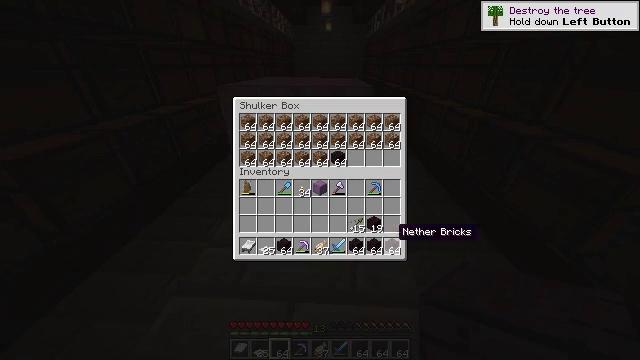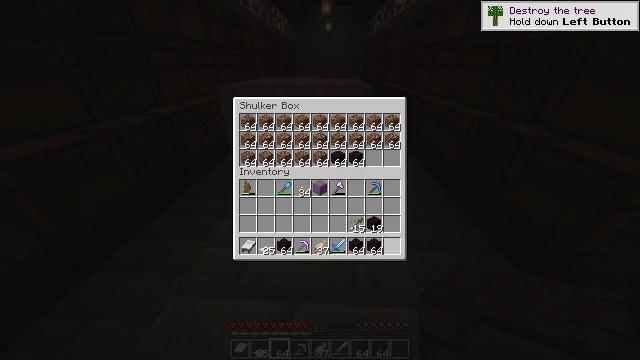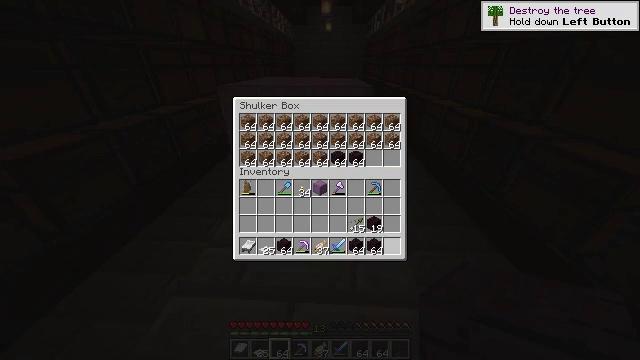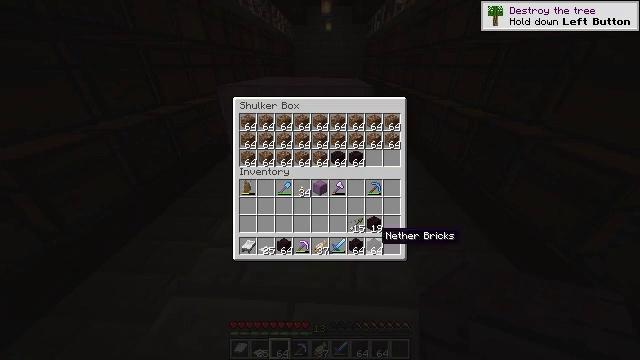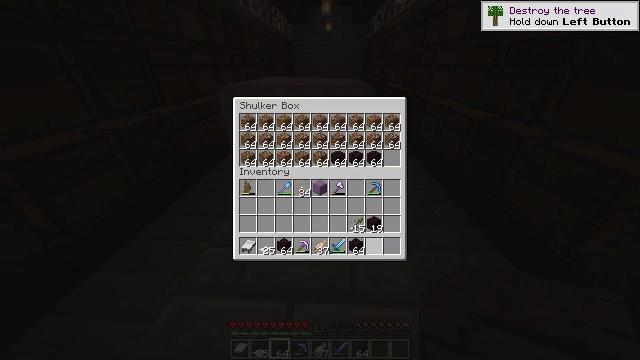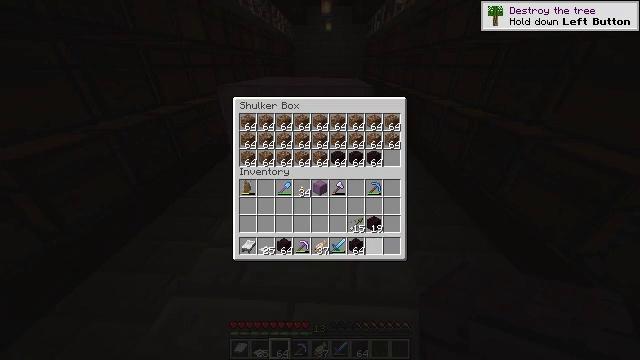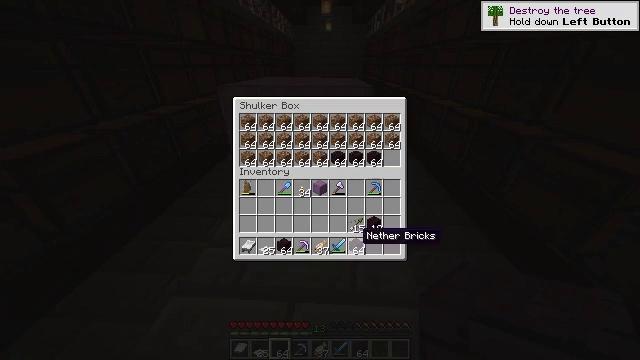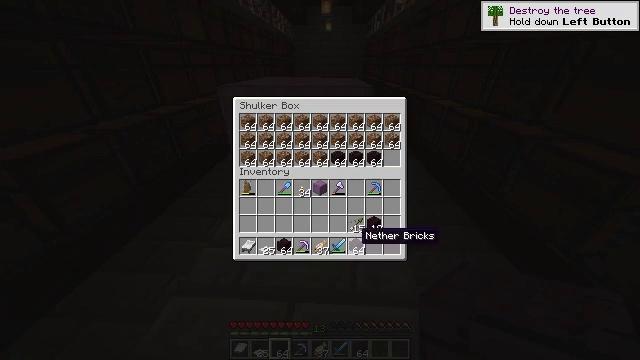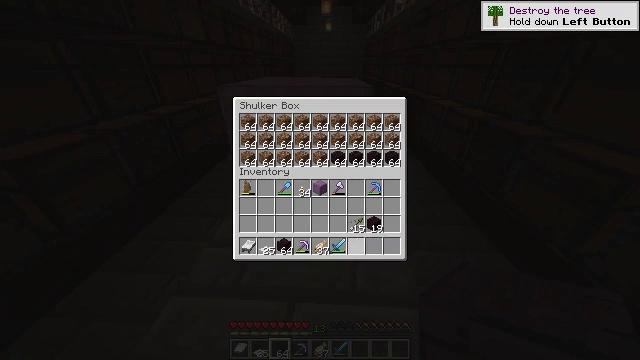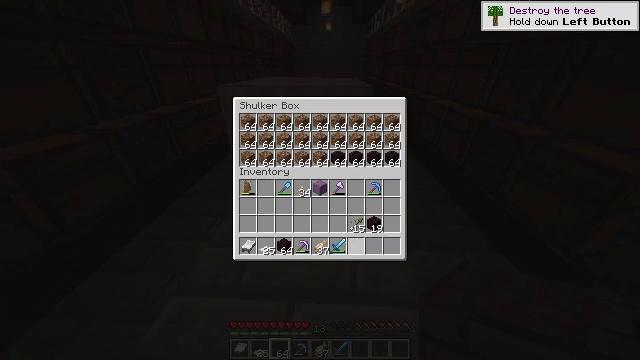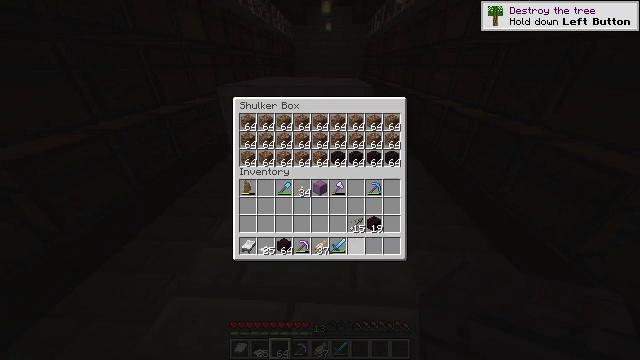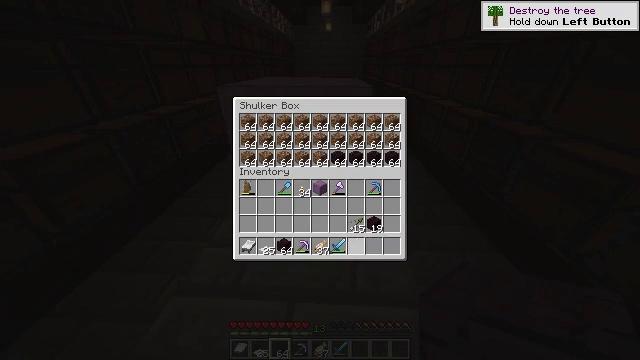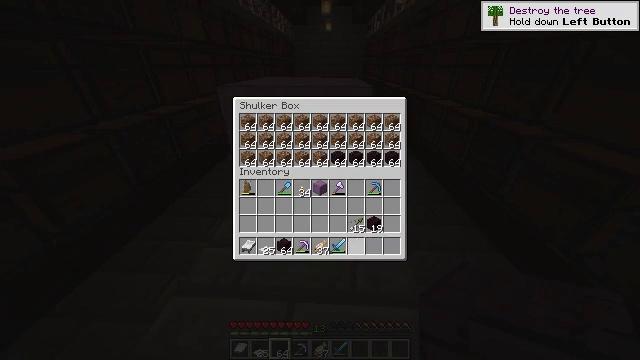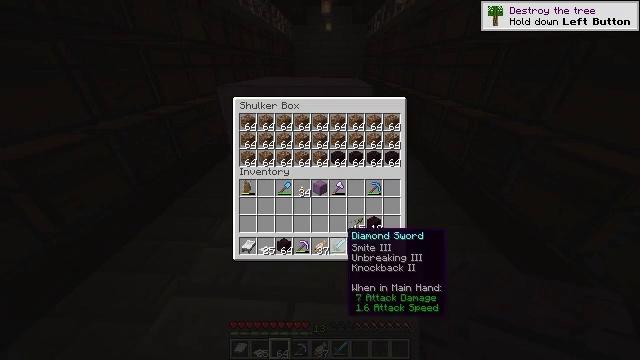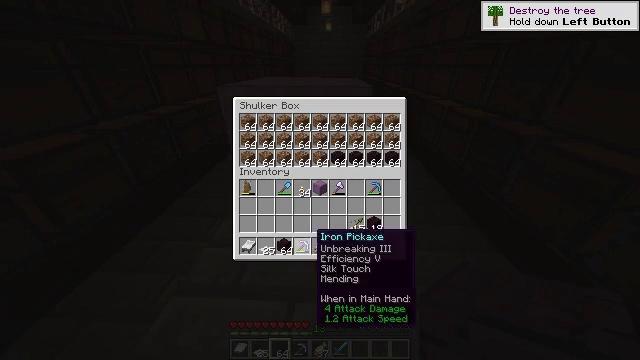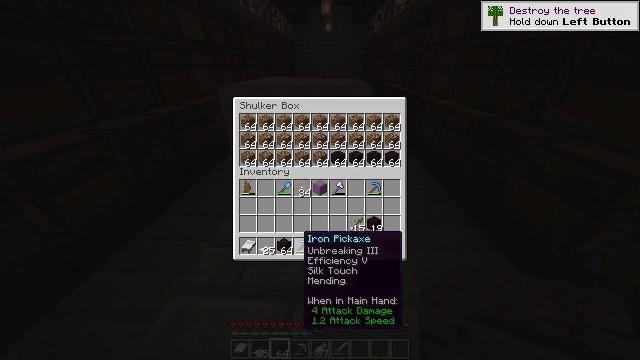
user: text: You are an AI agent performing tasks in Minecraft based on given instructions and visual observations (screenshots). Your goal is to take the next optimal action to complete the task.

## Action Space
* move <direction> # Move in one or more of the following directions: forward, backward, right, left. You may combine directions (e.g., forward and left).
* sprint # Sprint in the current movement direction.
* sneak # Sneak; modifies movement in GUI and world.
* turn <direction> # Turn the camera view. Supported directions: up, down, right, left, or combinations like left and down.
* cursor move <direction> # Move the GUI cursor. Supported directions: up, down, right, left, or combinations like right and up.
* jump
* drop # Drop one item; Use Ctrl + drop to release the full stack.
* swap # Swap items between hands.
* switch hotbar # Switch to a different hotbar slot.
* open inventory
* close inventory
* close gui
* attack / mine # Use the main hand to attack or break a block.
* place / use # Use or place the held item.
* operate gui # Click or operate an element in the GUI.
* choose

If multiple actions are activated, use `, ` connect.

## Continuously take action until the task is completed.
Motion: motion action
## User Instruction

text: Retrieve the shulker box into the inventory.
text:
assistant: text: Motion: sneak, choose
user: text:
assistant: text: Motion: sneak, choose
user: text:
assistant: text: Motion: sneak, cursor move left
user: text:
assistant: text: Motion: sneak, choose
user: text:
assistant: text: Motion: sneak, cursor move left, choose
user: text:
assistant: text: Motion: sneak, cursor move left
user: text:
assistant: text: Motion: sneak
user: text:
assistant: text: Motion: sneak, choose
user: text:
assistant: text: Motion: sneak, choose
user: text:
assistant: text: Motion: sneak
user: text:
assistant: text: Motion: sneak
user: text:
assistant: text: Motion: sneak
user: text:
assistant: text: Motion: sneak, cursor move left
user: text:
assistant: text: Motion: sneak, cursor move left
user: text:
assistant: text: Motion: sneak, cursor move left
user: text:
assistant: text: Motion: sneak
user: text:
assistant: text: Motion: sneak
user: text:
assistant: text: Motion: sneak, cursor move up
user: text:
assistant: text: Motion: sneak
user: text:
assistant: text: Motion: no_op
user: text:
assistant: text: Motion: no_op
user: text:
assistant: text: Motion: cursor move up
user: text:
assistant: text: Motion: no_op
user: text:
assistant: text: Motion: cursor move up
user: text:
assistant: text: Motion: cursor move up
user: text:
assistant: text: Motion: no_op
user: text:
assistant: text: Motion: no_op
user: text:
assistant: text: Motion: cursor move up
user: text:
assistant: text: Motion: no_op
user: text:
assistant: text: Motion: cursor move up